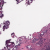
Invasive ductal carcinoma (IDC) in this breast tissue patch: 0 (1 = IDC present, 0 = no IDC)